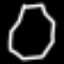
Label: octagon